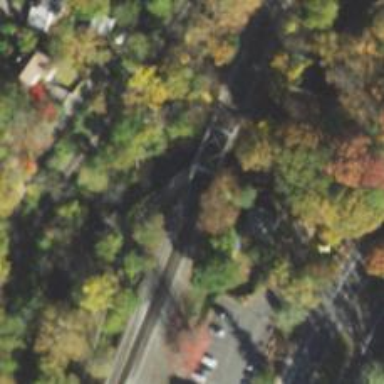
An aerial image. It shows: Bridge over electrified railway track.